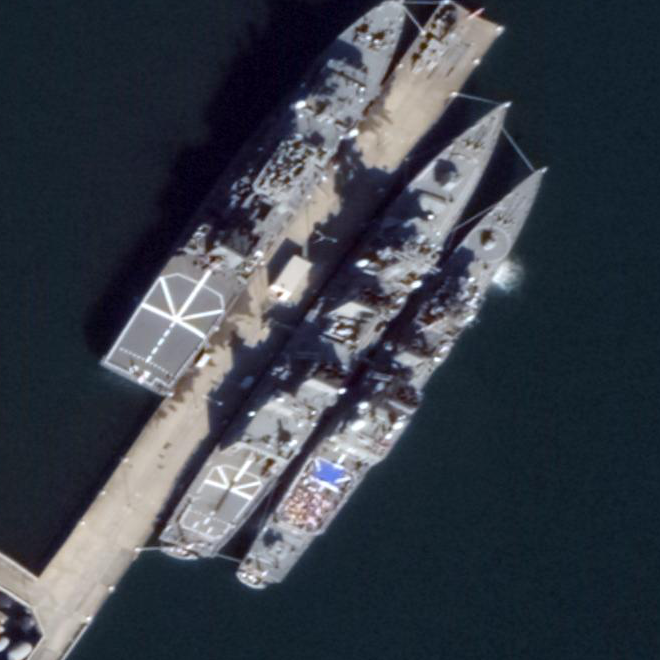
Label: destroyer